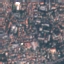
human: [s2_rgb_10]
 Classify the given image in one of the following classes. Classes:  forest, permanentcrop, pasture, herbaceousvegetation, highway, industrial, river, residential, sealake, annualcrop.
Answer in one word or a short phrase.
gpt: Residential